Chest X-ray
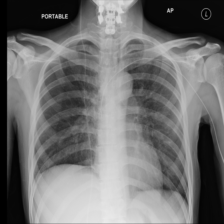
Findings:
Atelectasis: negative
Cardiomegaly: negative
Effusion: negative
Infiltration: negative
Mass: negative
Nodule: negative
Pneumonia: negative
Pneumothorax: negative
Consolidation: negative
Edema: negative
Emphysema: negative
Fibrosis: negative
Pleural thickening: negative
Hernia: negative